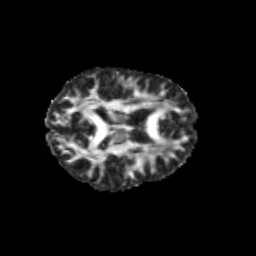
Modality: FA
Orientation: axial
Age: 14
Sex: female
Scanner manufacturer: siemens
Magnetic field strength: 3 T
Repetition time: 3.8 s
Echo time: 0.07 s